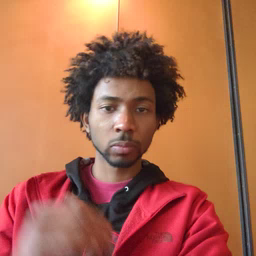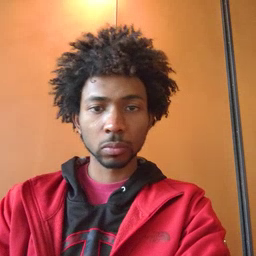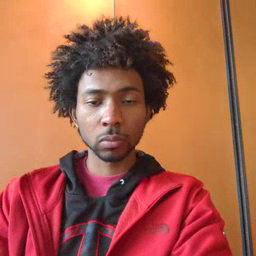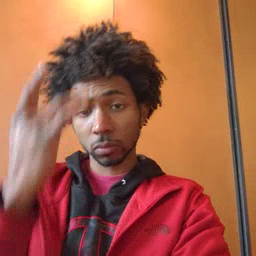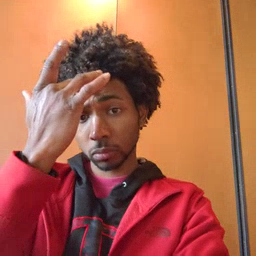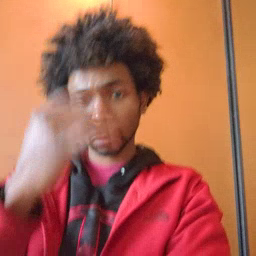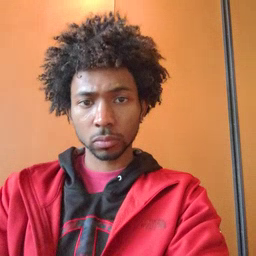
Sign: sick